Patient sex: F
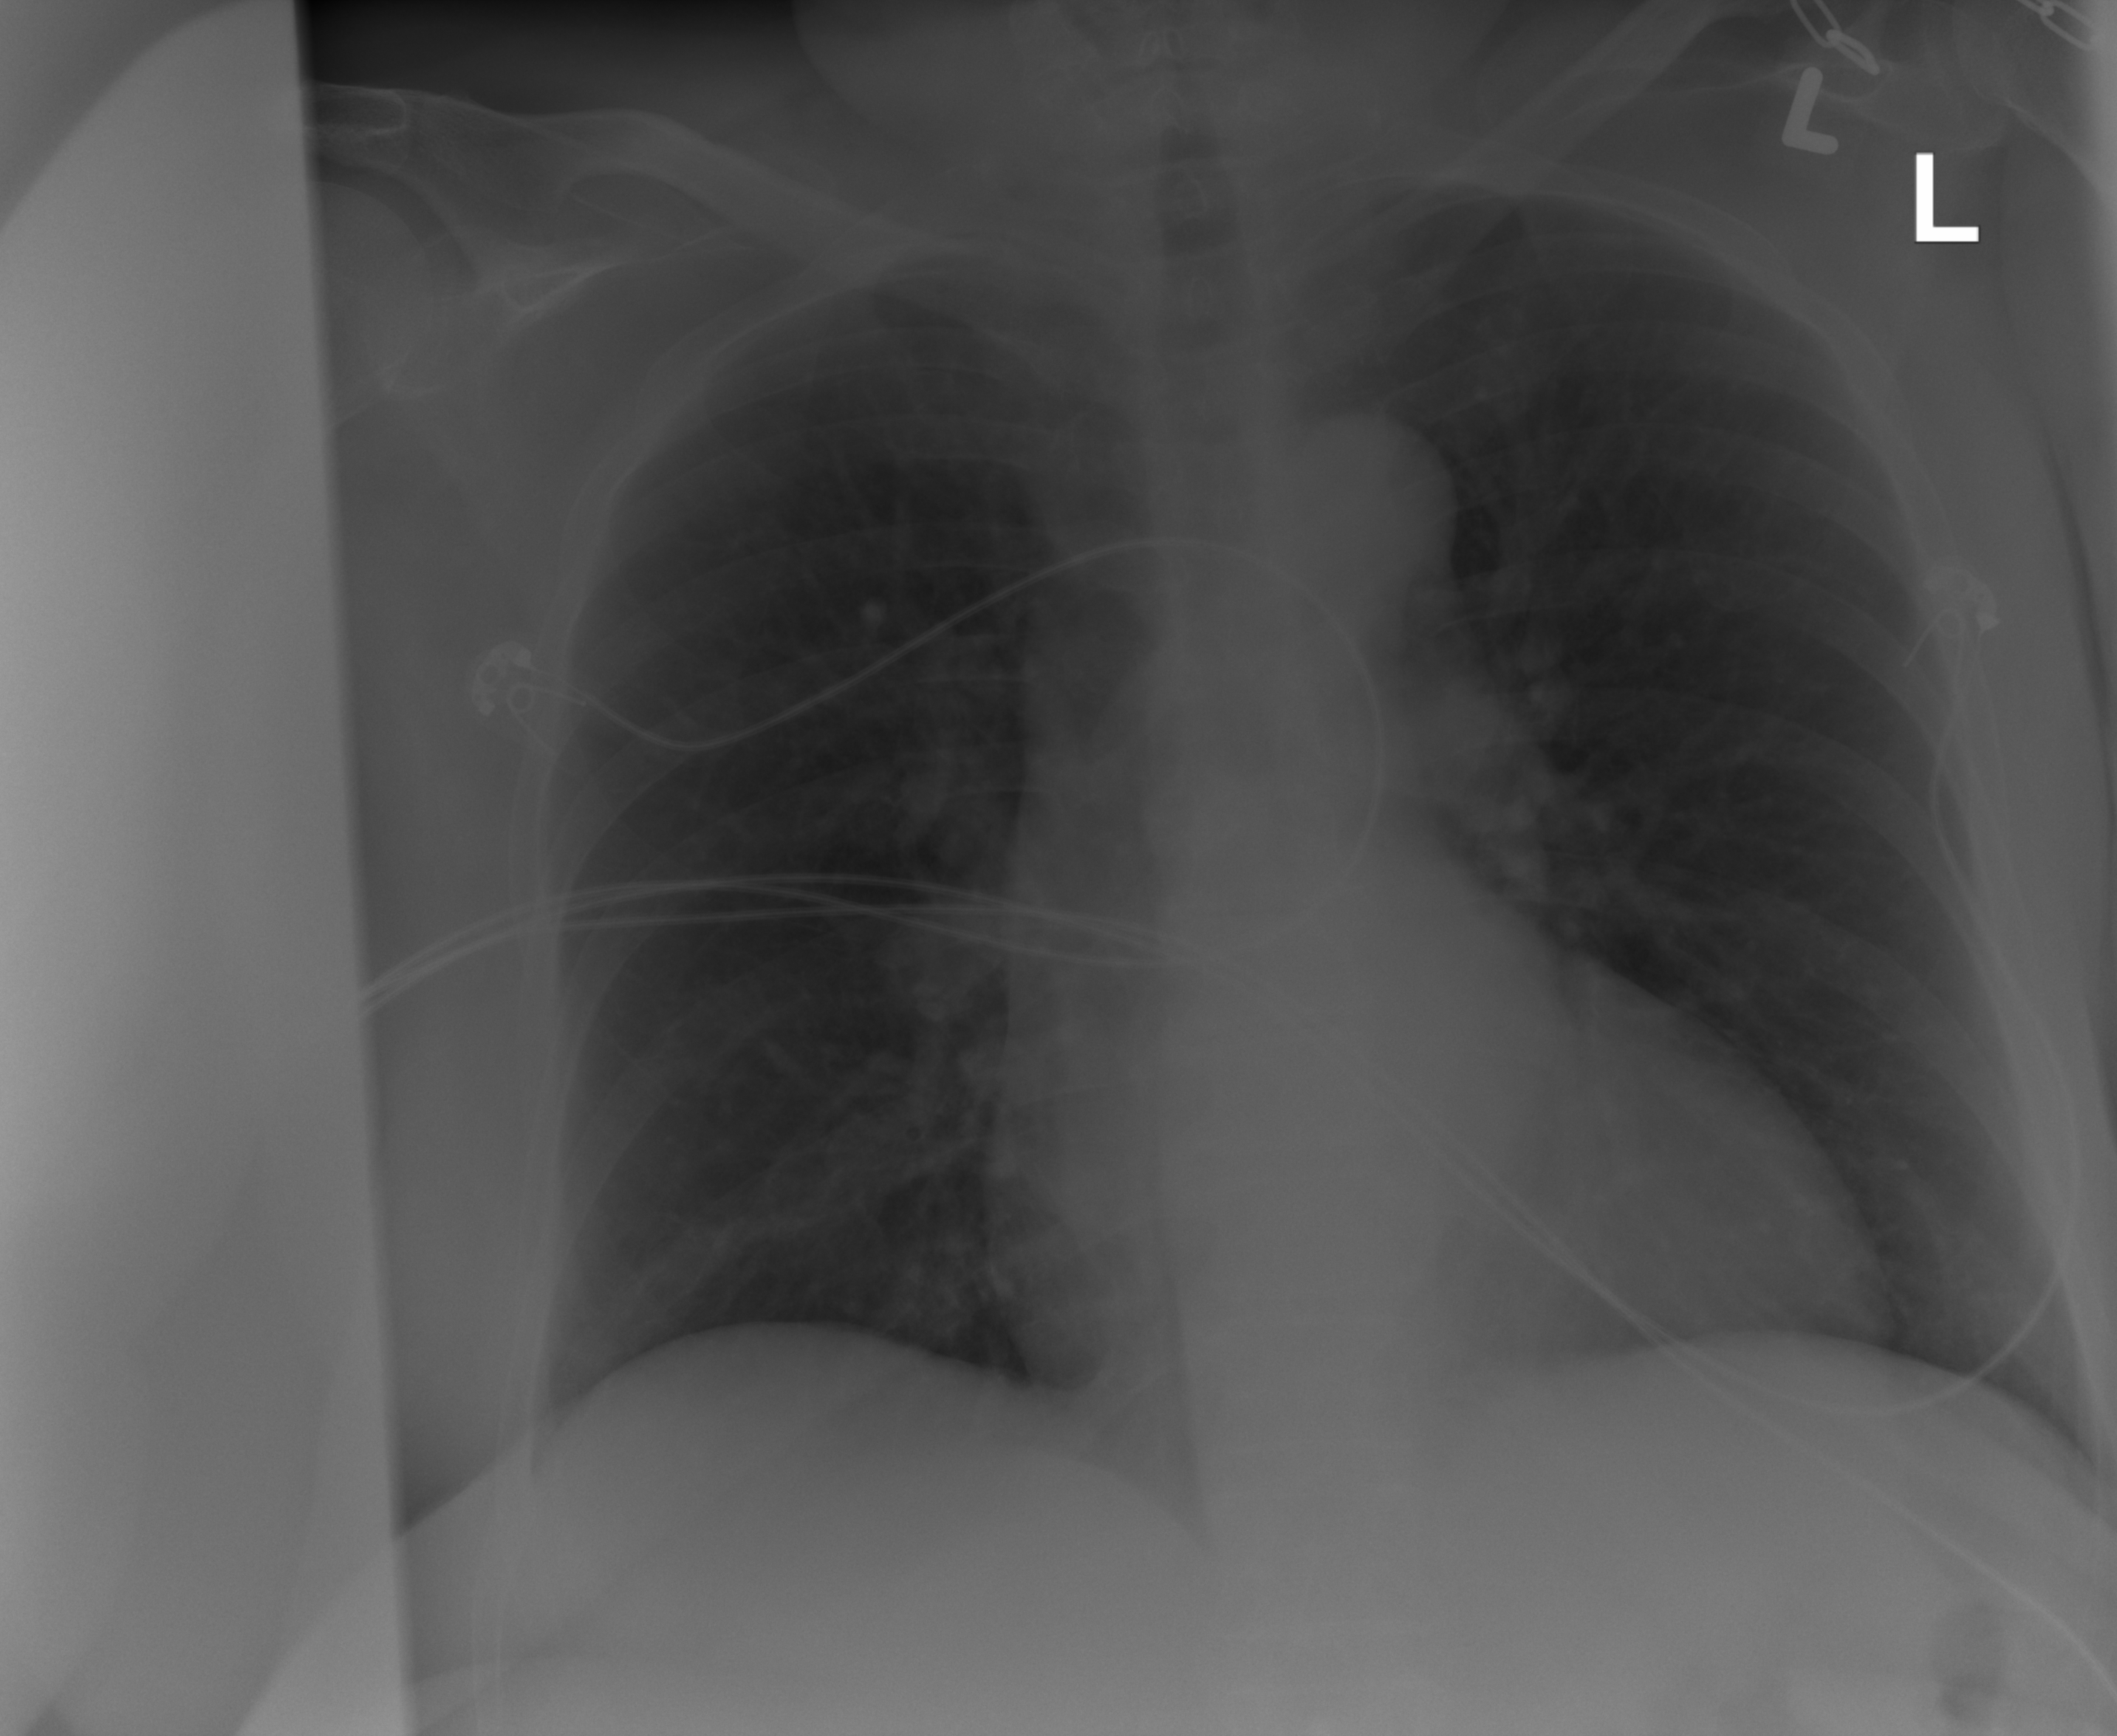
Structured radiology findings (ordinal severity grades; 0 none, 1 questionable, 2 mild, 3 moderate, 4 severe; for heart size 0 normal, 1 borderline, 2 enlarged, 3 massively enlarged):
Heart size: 0
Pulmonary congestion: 1
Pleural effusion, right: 0
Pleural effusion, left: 0
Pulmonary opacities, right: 0
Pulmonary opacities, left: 0
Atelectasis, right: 2
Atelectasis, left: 0